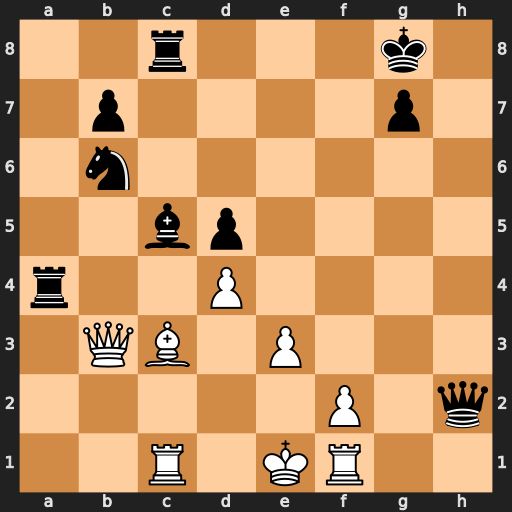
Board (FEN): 2r3k1/1p4p1/1n6/2bp4/r2P4/1QB1P3/5P1q/2R1KR2
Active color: w
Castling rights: -
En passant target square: -
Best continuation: dxc5 Rxc5 Qxb6